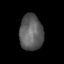
Tissue: lung
Cell type: Fibroblasts
Senescence score: 0.5838
Nuclear area (px): 822
Mean DAPI intensity: 92.51